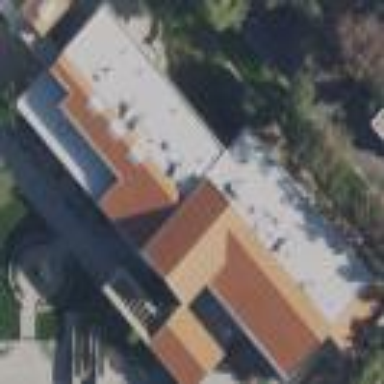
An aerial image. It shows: College building.